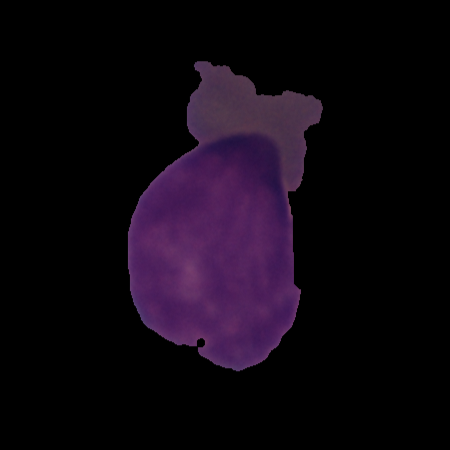
Label: cancer